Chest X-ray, PA view. Patient: 54 years old, sex M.
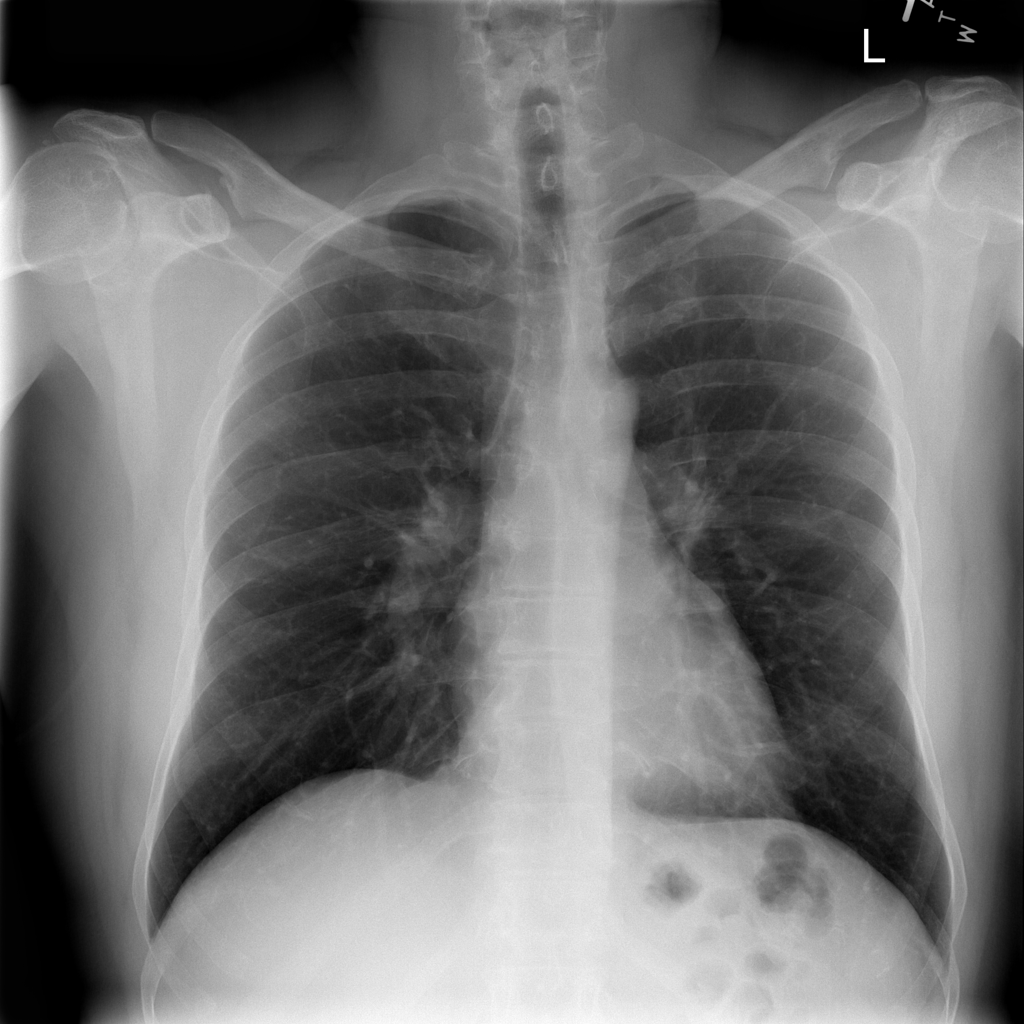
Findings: No Finding